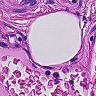
Metastatic tissue present: no